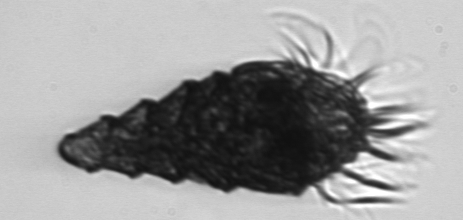
Label: Laboea_strobila